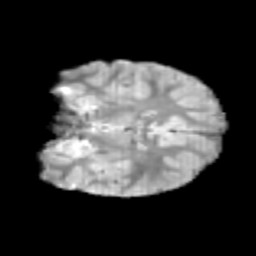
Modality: T2w
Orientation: coronal
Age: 9
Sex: male
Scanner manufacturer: siemens
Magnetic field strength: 3 T
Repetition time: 3.8 s
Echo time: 0.07 s